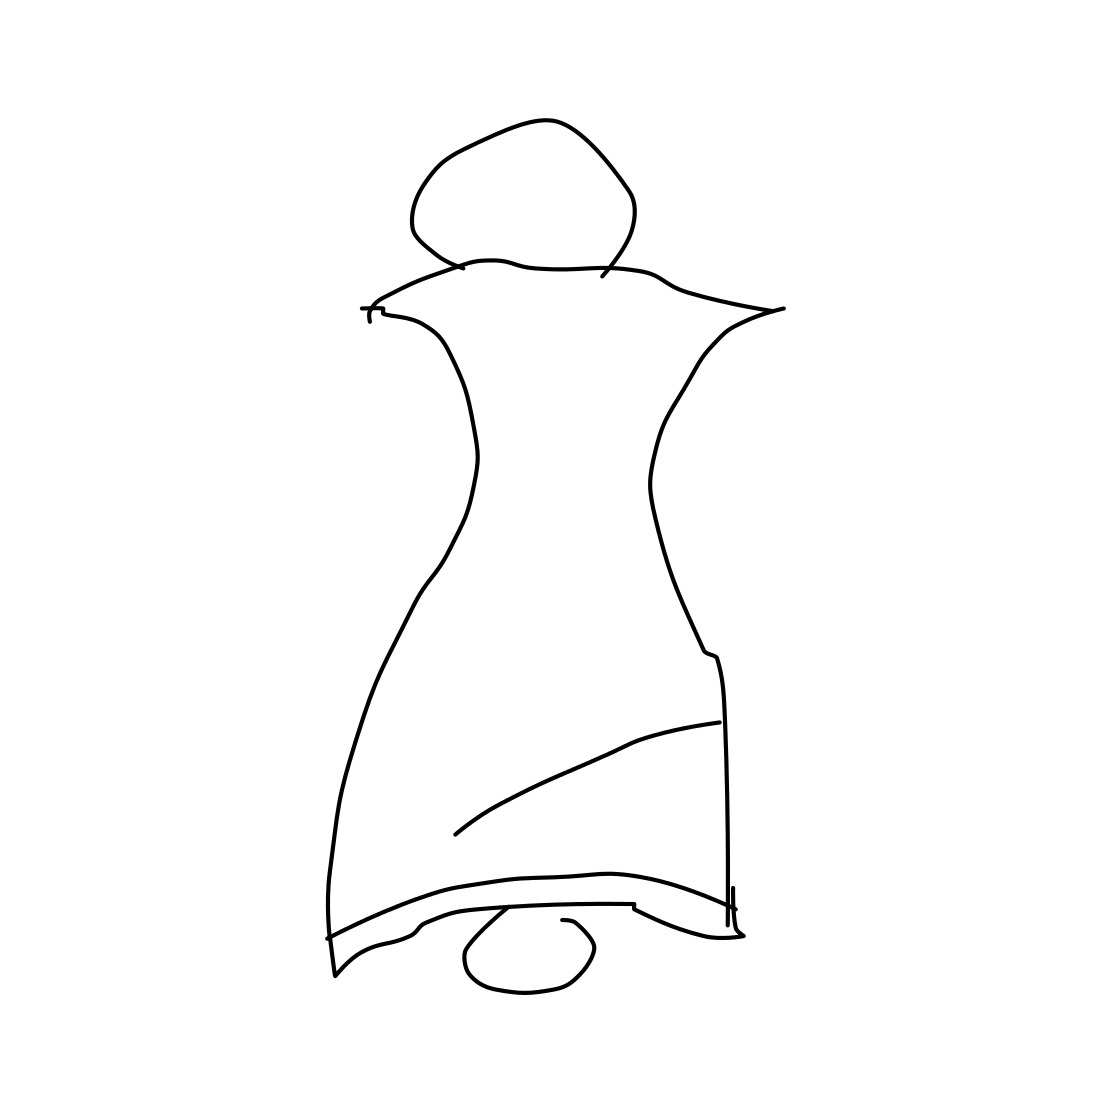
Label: bell